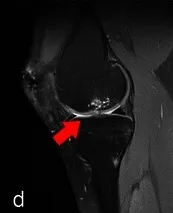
Preoperative and postoperative magnetic resonance imaging of the patient's right knee. Sagittal. T2-weighted magnetic resonance imaging images of her right knee preoperative with osteochondral lesion (see arrows) and 12-month postoperative with repair tissue (see arrow).
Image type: radiology (mri)